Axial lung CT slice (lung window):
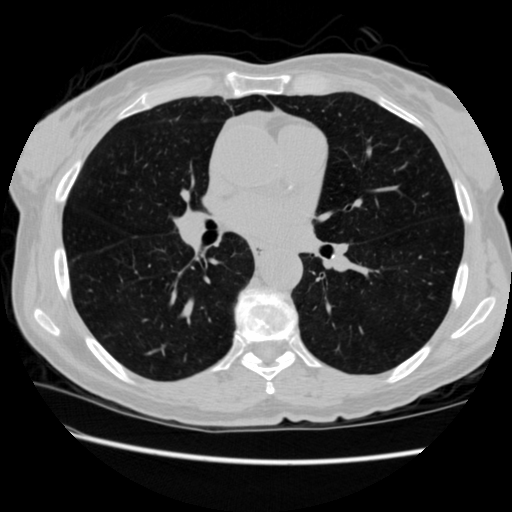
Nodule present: no